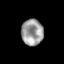
Tissue: skin
Cell type: Epithelial cells
Senescence score: 0.2469
Nuclear area (px): 562
Mean DAPI intensity: 156.157